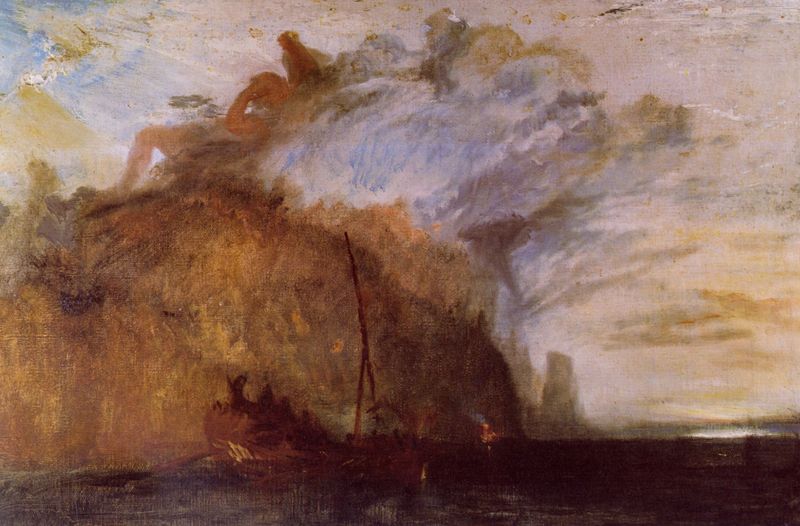
Titel: Skizze für »Ulysses verspottet Polyphemus«
Künstler: William Turner
Standort: London
Institution: Tate Gallery
Schlagwörter: berg, blau, dunkel, felsen, feuer, gemälde, gewitter, himmel, mann, meer, schatten, wasser, weiß, wolken, gelb, landschaft, menschen, ocker, see, stadt, ufer, braun, grau, hell, hintergrund, licht, männer, orange, schwarz, wolke, beige, arm, gesicht, öl, dämmerung, horizont, natur, gewässer, qualm, rauch, sonne, dunkelheit, figur, person, boot, ruder, turm, bein, gischt, schiff, segelboot, liegen, mast, farben, fels, dunst, nebel, violett, landschaftsmalerei, bug, hafen, masten, brand, dampf, havarie, luft, schiffbruch, seenot, seestück, sturm, turner, unglück, untergang, unwetter, wetter, impressionistisch, riemen, impression, unscharf, helligkeit, burg, diesig, brennen, leinwand, flecken, rau, verschwommen, wesen, dramatik, london, schemen, theatralisch, kentern, rettung, abendlicht, gewitterstimmung, tosen, tief, lasierend, seeschlacht, besatzung, einmaster, feucht, william, william turner, padel, diesier, mastbruch, monsterwelle, romantiker, textur, tiefblau, vor dem sturm, wetterstimmung, wolkenfigur, mallord, blaui, himmel meer, meer til, masta, rudder